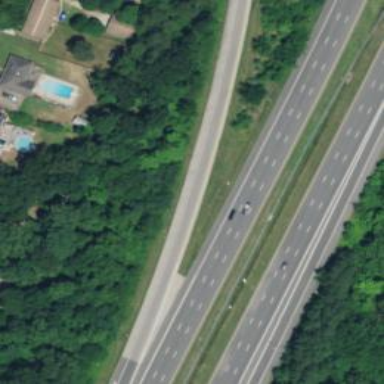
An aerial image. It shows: Asphalt motorway link.